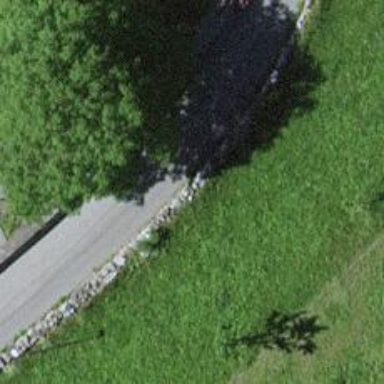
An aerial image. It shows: Wall made of dry stone.